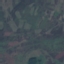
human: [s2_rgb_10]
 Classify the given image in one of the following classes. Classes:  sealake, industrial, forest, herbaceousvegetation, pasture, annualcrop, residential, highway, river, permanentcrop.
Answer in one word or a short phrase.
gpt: HerbaceousVegetation